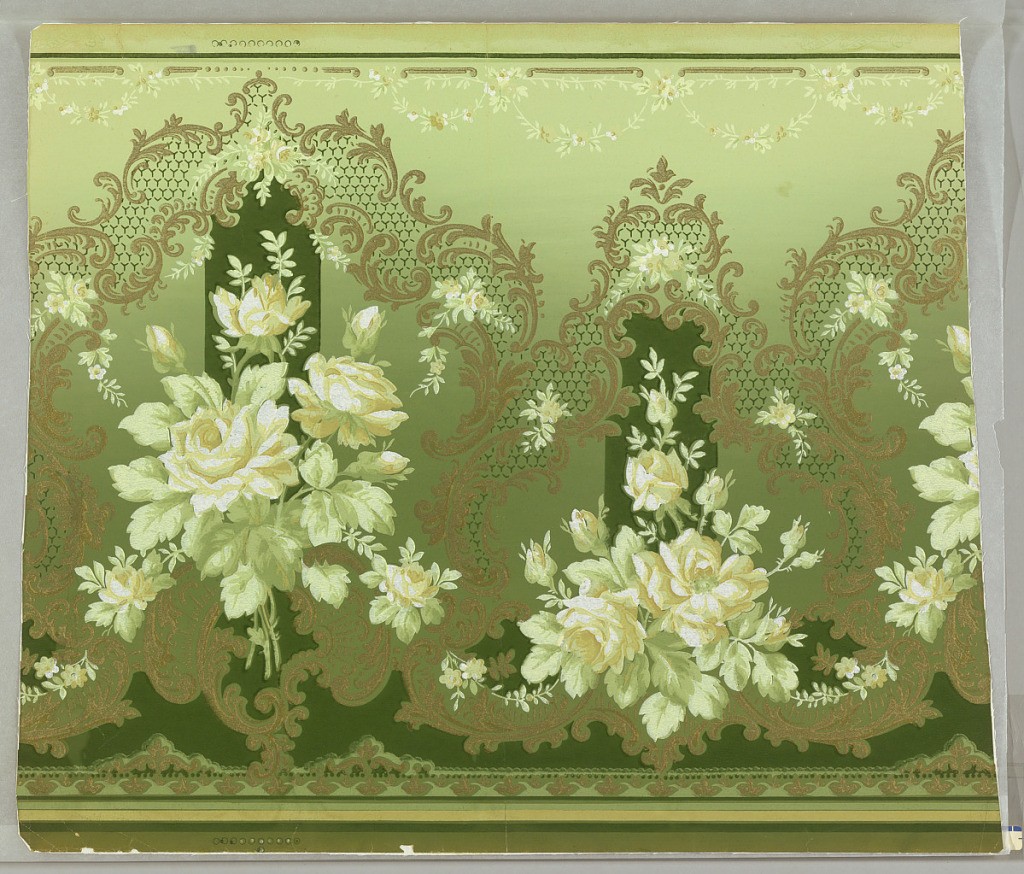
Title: Frieze
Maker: Liberty Paper & Bag Co.
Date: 1900
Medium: Machine-printed
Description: Clusters of white roses surrounded by gold scrollwork and green net pattern, on shaded green ground.